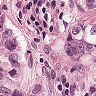
Metastatic tissue present: yes